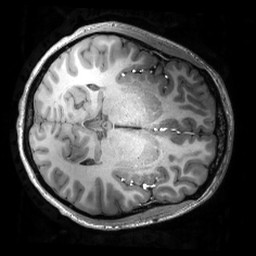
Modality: T1w
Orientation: axial
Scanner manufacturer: philips
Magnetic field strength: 7 T
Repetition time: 0.008 s
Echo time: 0.001974 s